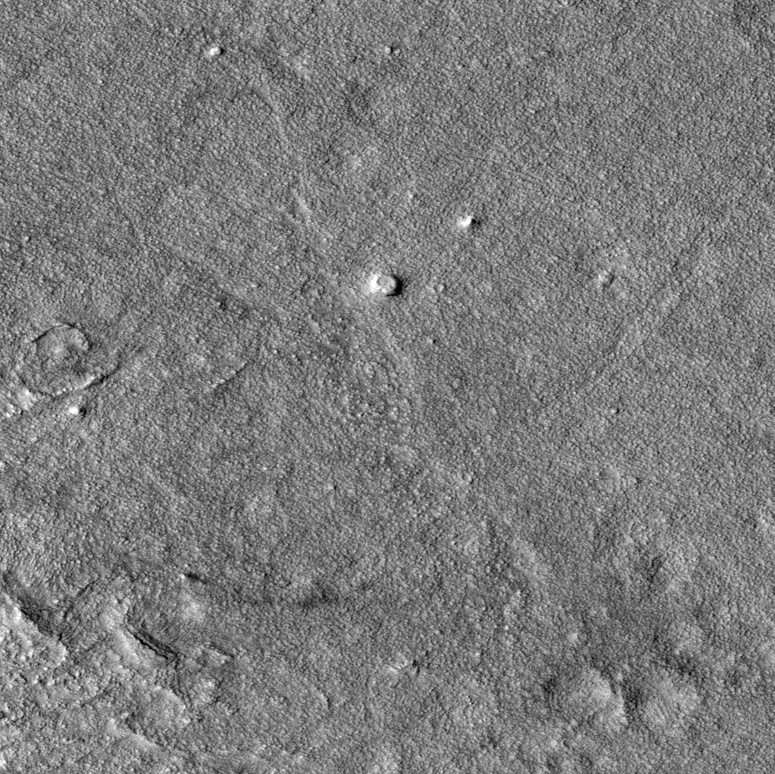
Label: dustdevil